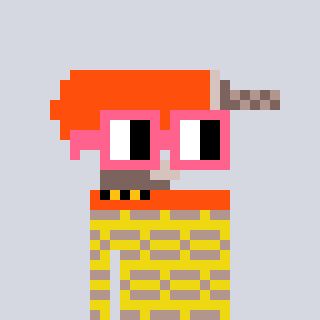
a pixel art character with square pink glasses, a drill-shaped head and a yellow-colored body on a cool background